Question: I am trying to make a facebook share button popup within the same page to share a specific link based on the specific url , i used this code and it works but all it gives me is the url. I would like it to look like this
my current code i have is this
'''
<li> <a
id="fb-share"
style='text-decoration:none;'
type="icon_link"
onClick="window.open(
'http://www.facebook.com/sharer.php?s=100&p[title]=YOUR_TITLE&p[summary]='
+ 'YOUR_DESCRIPTION&p[url]=YOUR_URL&p[images][0]=YOUR_IMAGE',
'sharer',
'toolbar=0,status=0,width=580,height=325');"
href="javascript: void(0)"
>
<img class="logo" src="images/facebook.png" width="60" height="50" alt="Our Facebook Page "></a></li>
'''
it only displays the correct url.Not the title , description or image. The images, and description and title comes from the db
'''
<meta property="og:title" content="<?php echo title; ?>">
'''
the other issue is the
'''
<meta property="og:image"
'''
must this be a url or can it come from the db similar to the og:title? as each main image must be displayed differently based on specific url.
i currently have this , will this be able to display the image , i do see the image name
'''
<?php echo '<meta property="og:image" content="' . $image . '"/>'; ?>
'''
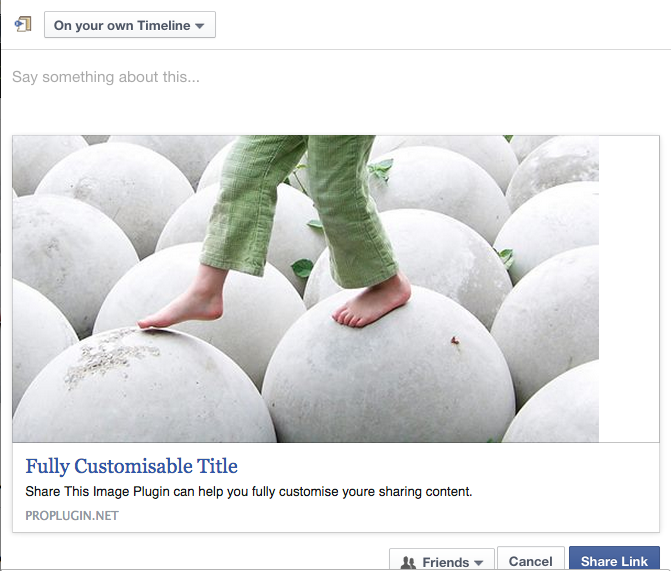
Answer: Expected 'OG tags' format,
'''
<html prefix="og: http://ogp.me/ns#">
<head>
<title>The Rock (1996)</title>
<meta property="og:title" content="The Rock" />
<meta property="og:type" content="video.movie" />
<meta property="og:url" content="http://www.imdb.com/title/tt0117500/" />
<meta property="og:image" content="http://ia.media-imdb.com/images/rock.jpg" />
...
</head>
...
</html>
'''
<URL>